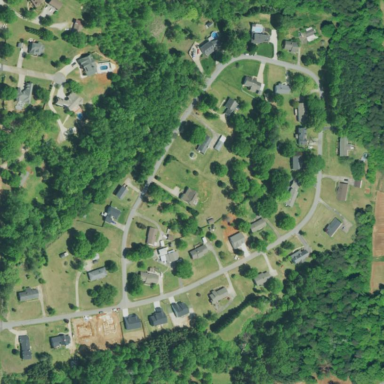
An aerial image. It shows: Residential area within neighborhood.